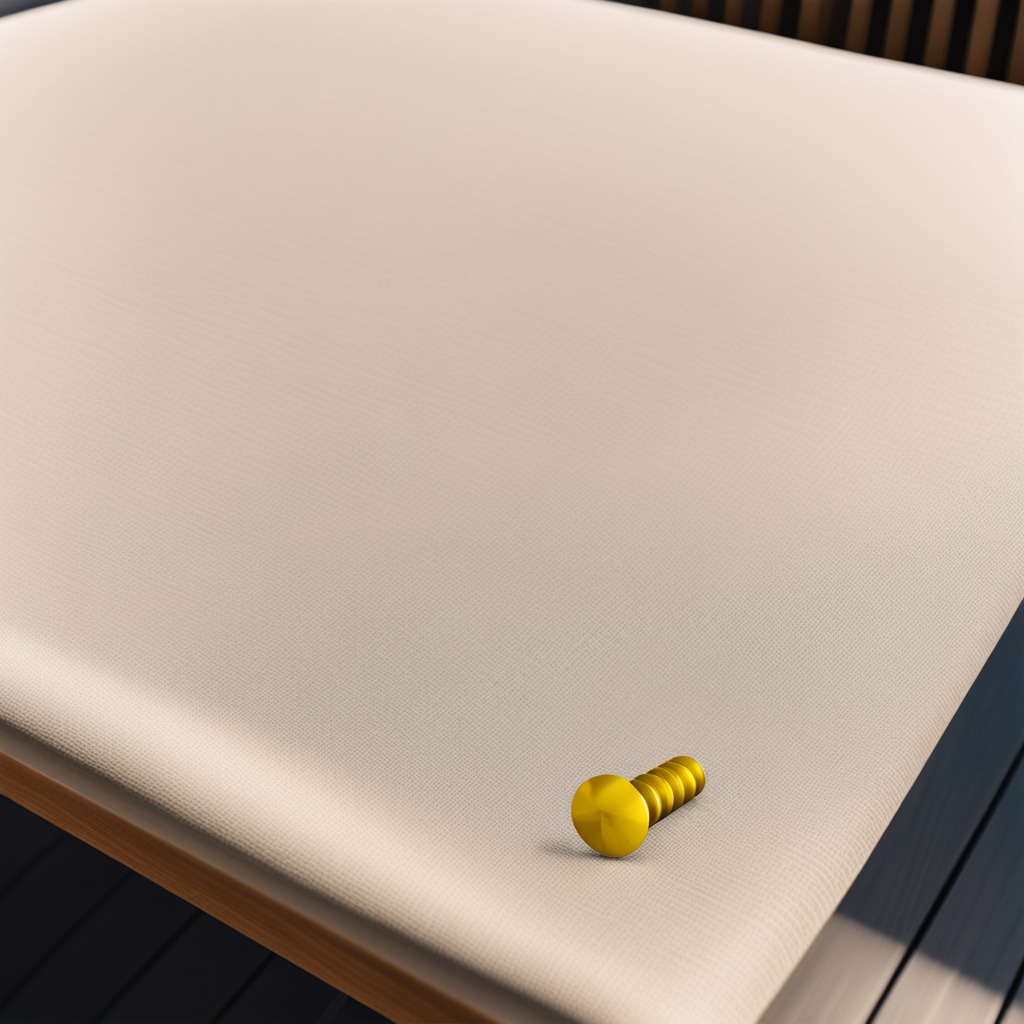
A metal screw lying on a wooden table in an outdoor workshop during daytime bright natural light soft shadows worn but beneath the cloth.